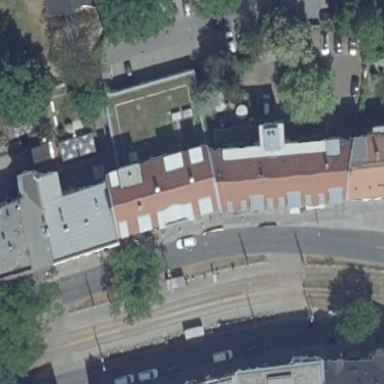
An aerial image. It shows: Part of building with flat silver roof.